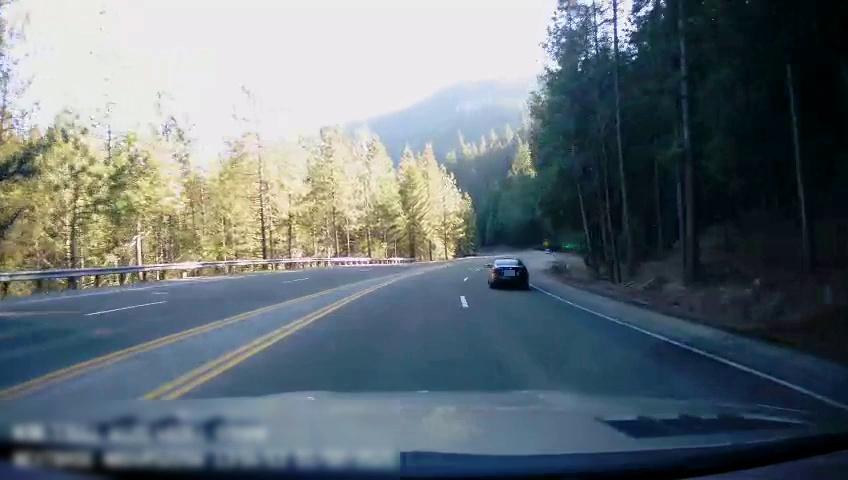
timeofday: Day
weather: Sunny
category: Drivable Space
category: Vehicles | Car
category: Lanes | Opposite Lane
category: Lanes | Alternate Lane
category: Lanes | Current Lane
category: Lanes | Opposite Lane
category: Lanes | Current Lane
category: Lanes | Alternate Lane
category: Lanes | Opposite Lane
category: Traffic | Signs